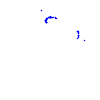
Particle: kaon